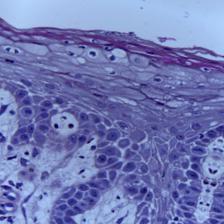
Diagnosis: OSCC